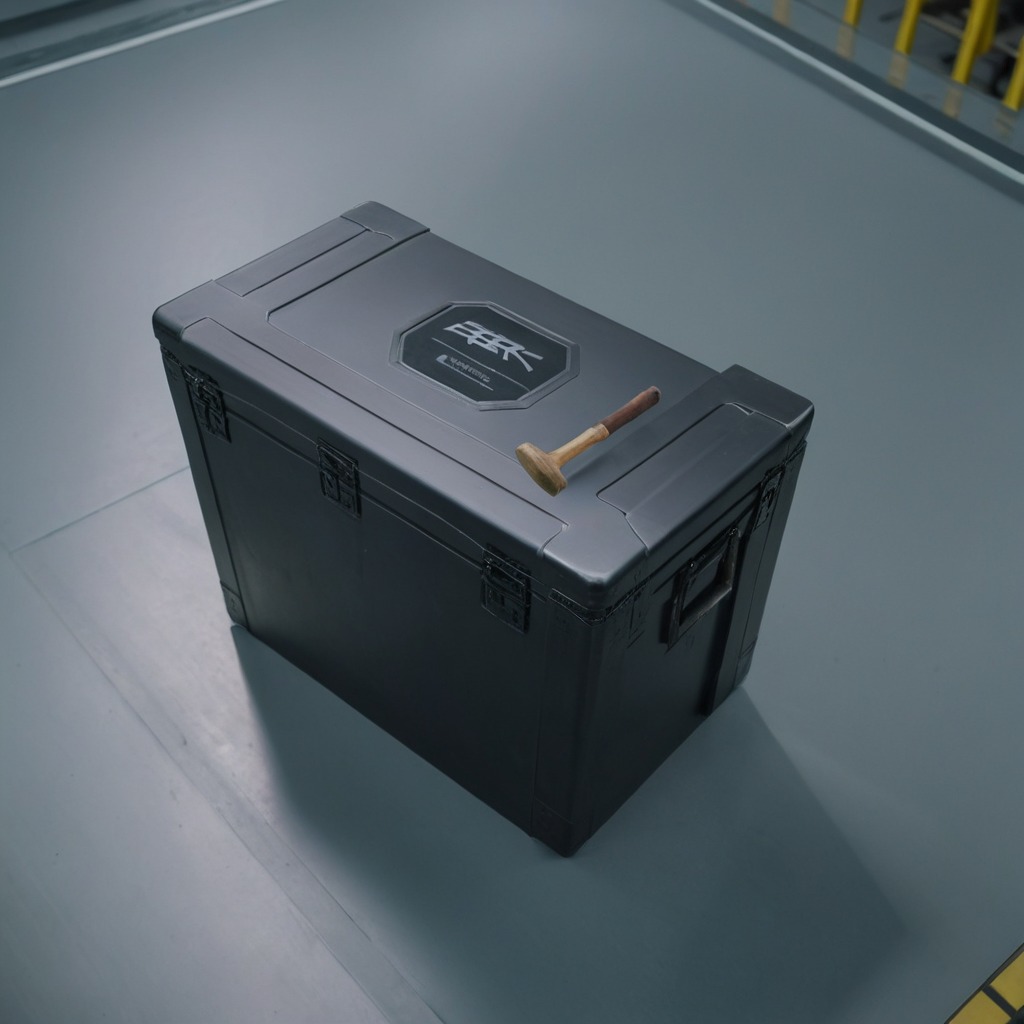
A hammer is lying on the toolbox surface in an airplane hangar workshop 8K.